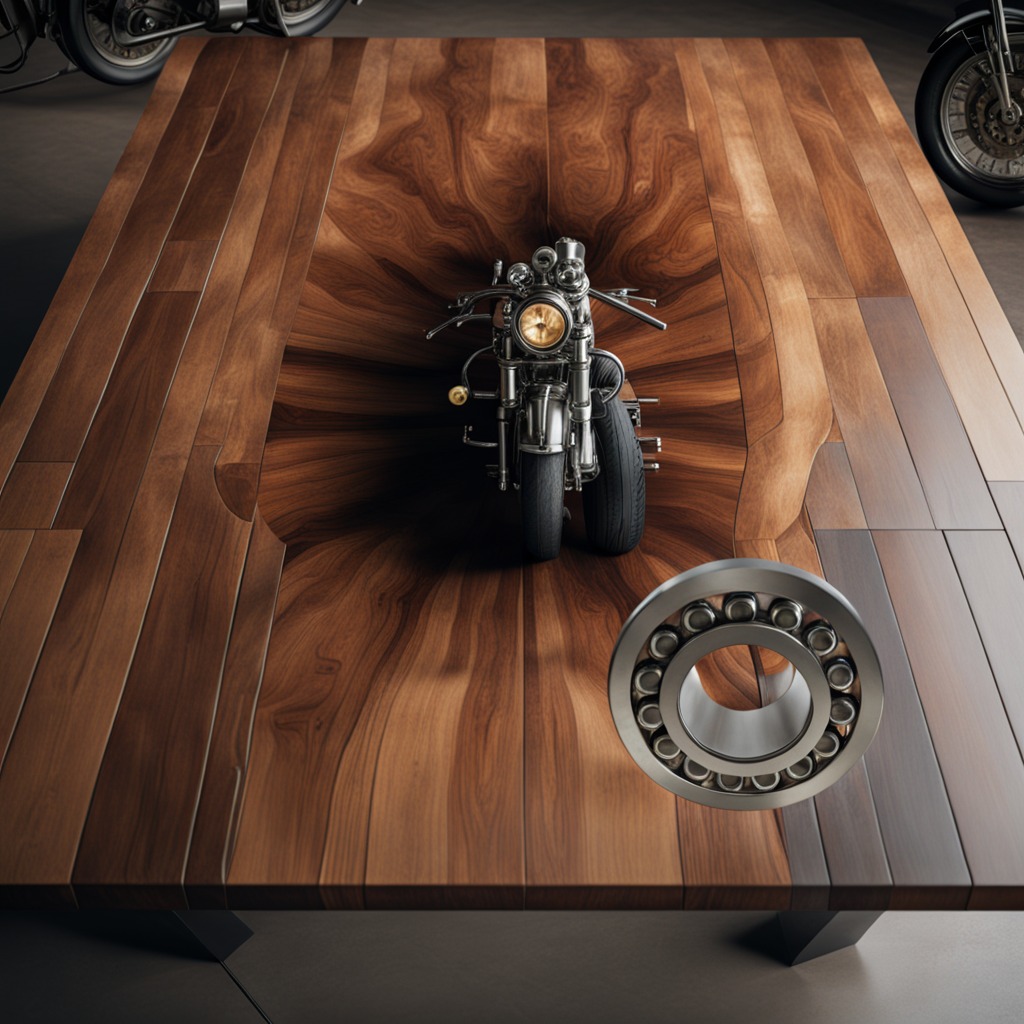
A metal ball bearing is lying on an oil-spilled wooden table in a vintage motorcycle garage.